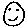
Label: smiley face